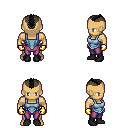
a pixel art fantasy rpg character, male body template, human, tanned skin, blue vest, magenta pants, black short mohawk hairstyle, gold gloves, black shoes, four views (front, back, left, right), 2x2 character sprite sheet, small pixel art, hard edges, no anti-aliasing